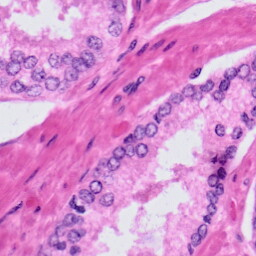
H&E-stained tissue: Prostate